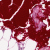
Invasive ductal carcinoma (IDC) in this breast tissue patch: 0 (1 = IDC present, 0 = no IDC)